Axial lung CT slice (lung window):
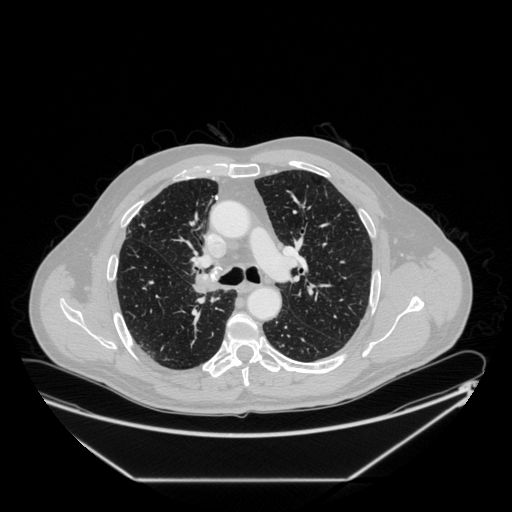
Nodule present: no